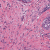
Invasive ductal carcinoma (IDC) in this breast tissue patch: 1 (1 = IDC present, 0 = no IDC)